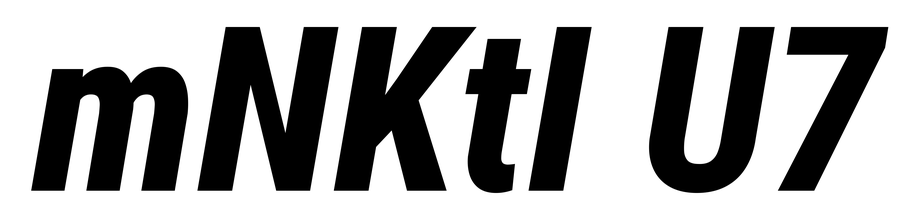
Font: Roboto-Italic_Condensed_ExtraBold_Italic